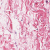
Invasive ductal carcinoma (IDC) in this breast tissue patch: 0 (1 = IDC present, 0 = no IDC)